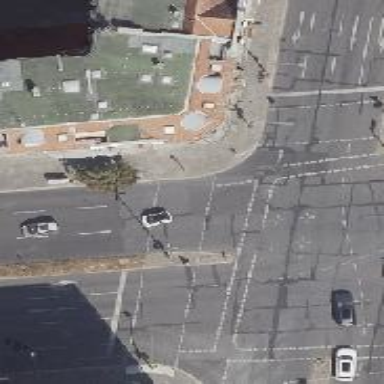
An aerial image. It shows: Asphalt footway with crossing controlled by traffic signals.